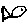
Label: fish